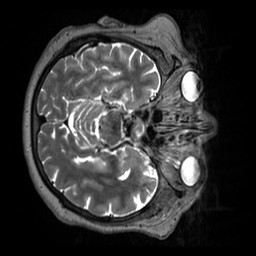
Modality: T2w
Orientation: axial
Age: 65
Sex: male
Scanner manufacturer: siemens
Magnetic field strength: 3 T
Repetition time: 3.2 s
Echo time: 0.412 s